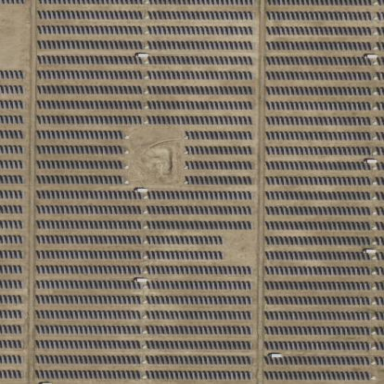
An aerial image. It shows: Solar power generator utilizing photovoltaic technology with solar photovoltaic panels.